Current action and preconditions to check: path_clear

Your task: For each precondition in the list above, predict whether it will hold at this action.

Consider the current scene as observed from the mobile robot's camera, and analyze the predicted future states of all dynamic agents (e.g., people, animals, vehicles, or any moving entities) within the NEXT SECOND.

IMPORTANT: Only answer "very likely" if you are absolutely certain—based on strong, clear evidence—that a dynamic agent will violate the precondition in the predicted future state. Do NOT answer "very likely" for unlikely, ambiguous, or low-probability risks.

Ask yourself for each precondition: Is there a high probability, with clear and convincing evidence, that the predicted future states of any dynamic agent will interfere with the predicted future state of the currently executing action within the NEXT SECOND, causing that precondition to fail?

Assess the risk level based on these predictions. Use "likely" or "very likely" if motions create a clear risk of interference.

Use "neutral" or "improbable" if agents are nearby but their predicted paths are clearly diverging or non-conflicting.

Failure Risk Categories: "very improbable", "improbable", "neutral", "likely", "very likely"

Answer Format: Output ONLY the probability_of_failure value from these categories: "very improbable", "improbable", "neutral", "likely", "very likely"

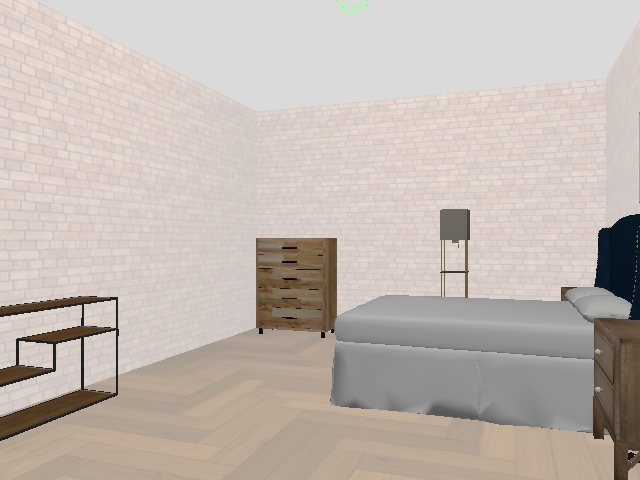

Answer: very improbable